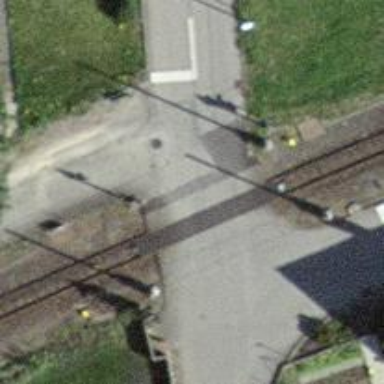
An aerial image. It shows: Railway level crossing.